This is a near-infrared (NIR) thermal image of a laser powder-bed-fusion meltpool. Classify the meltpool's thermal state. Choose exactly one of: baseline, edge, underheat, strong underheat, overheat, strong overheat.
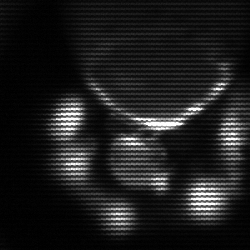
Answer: edge